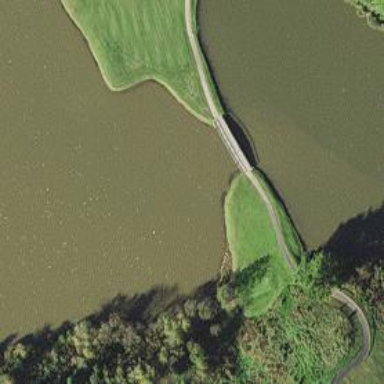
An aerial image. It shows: Footway bridge over golf path.